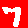
Digit: 7